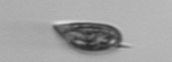
Label: Prorocentrum_triestinum